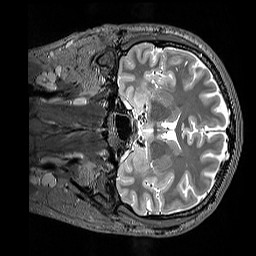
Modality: T2w
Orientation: coronal
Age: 35
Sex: male
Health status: healthy
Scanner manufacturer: siemens
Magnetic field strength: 3 T
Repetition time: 3.2 s
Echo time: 0.568 s